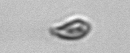
Label: Cryptophyta